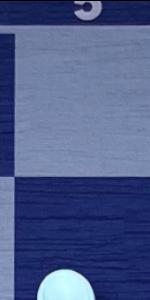
Label: Empty